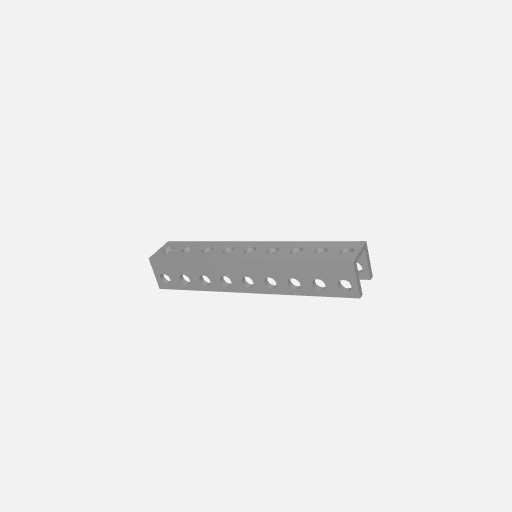
Part: UBeam9H